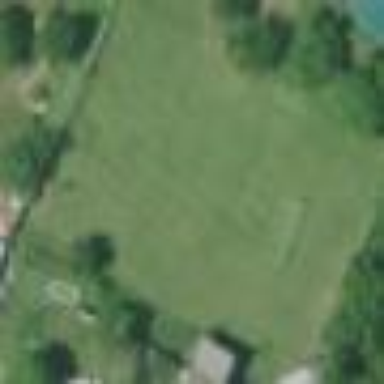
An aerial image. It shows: Soccer pitch for leisure land activities.